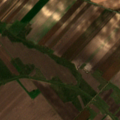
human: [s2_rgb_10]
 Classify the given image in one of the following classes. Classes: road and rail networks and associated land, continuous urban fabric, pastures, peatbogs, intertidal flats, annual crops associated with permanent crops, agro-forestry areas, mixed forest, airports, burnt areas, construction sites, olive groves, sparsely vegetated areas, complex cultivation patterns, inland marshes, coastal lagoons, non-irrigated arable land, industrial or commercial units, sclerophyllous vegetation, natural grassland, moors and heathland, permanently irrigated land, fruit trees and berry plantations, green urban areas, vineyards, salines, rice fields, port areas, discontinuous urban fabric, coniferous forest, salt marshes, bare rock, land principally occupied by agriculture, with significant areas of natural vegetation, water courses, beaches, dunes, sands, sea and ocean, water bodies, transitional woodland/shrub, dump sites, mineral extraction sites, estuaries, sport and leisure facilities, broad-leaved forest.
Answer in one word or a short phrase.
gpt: non-irrigated arable land, natural grassland